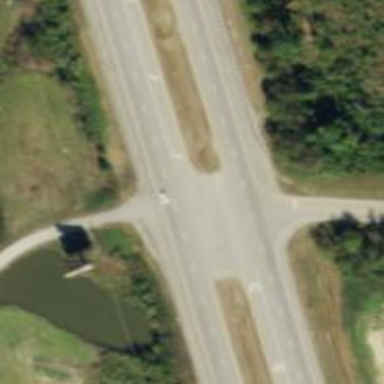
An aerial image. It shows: Trunk link highway.